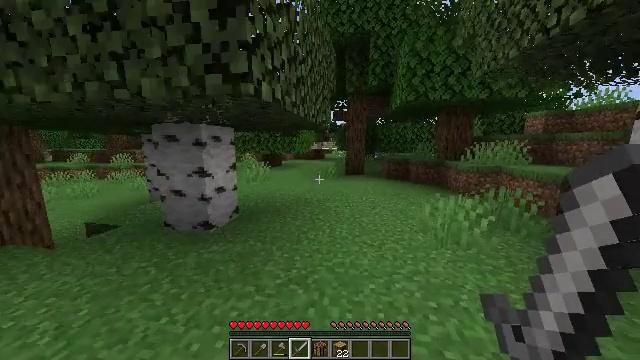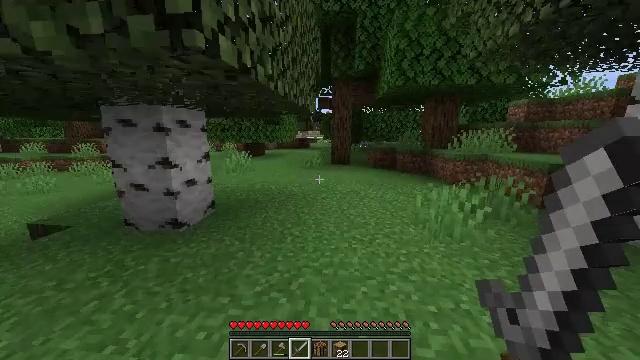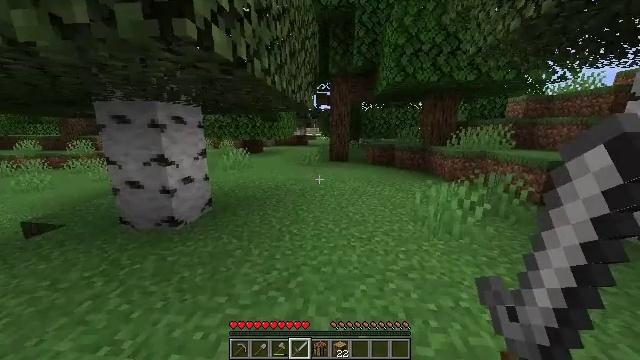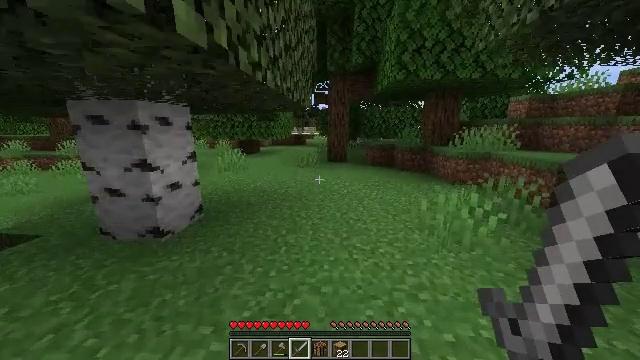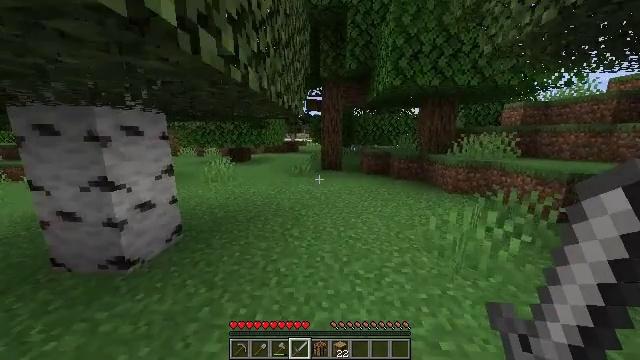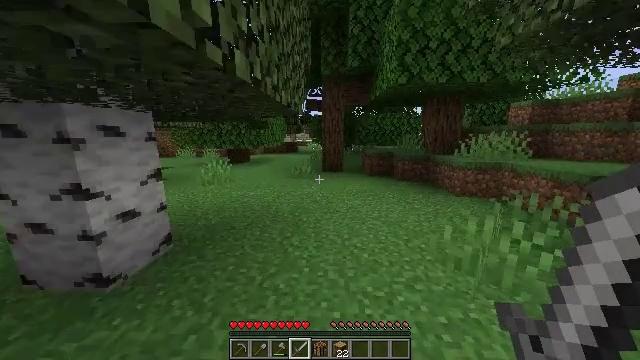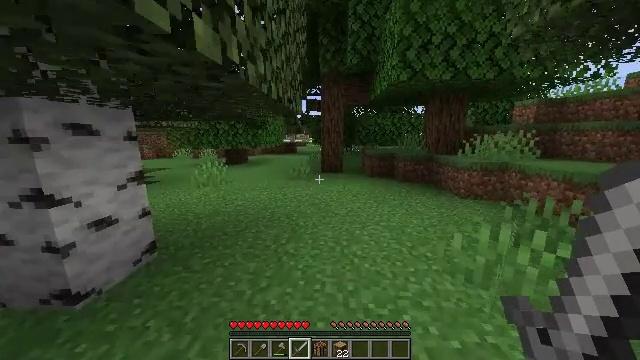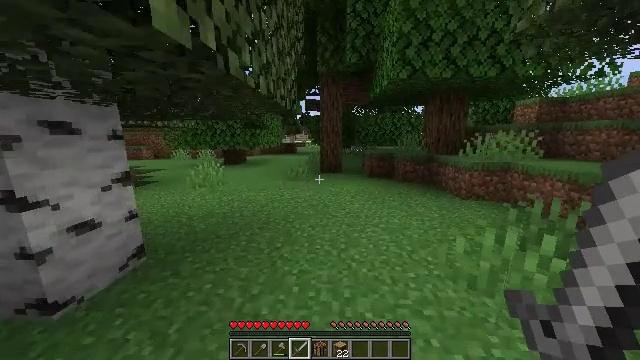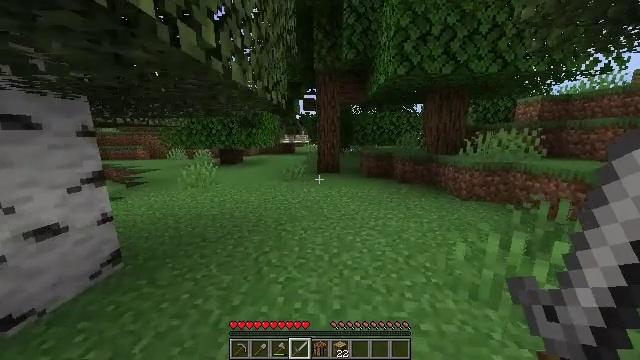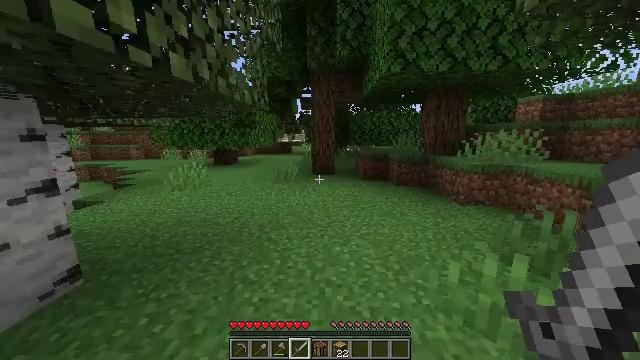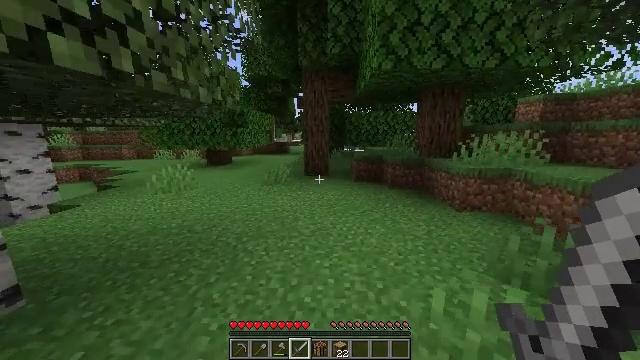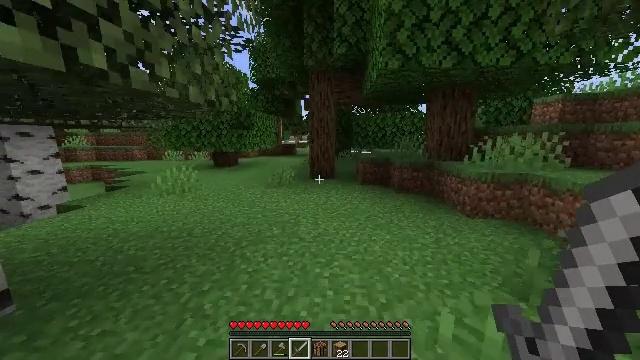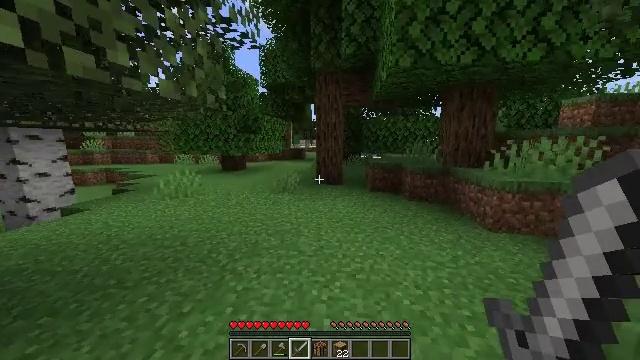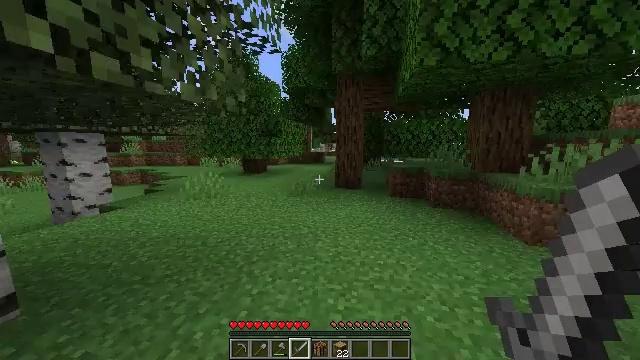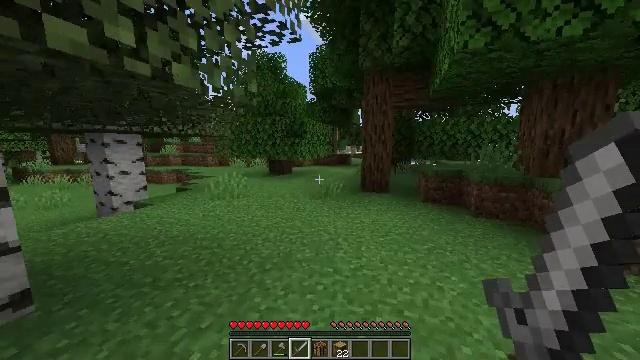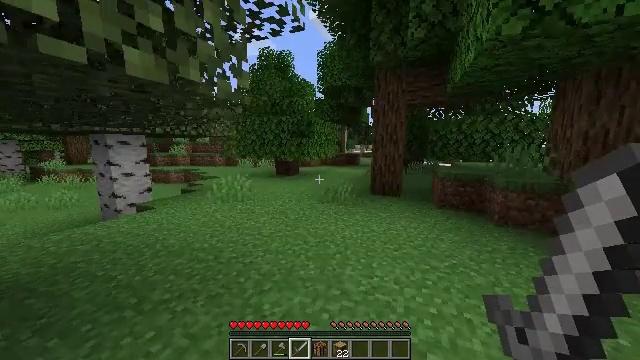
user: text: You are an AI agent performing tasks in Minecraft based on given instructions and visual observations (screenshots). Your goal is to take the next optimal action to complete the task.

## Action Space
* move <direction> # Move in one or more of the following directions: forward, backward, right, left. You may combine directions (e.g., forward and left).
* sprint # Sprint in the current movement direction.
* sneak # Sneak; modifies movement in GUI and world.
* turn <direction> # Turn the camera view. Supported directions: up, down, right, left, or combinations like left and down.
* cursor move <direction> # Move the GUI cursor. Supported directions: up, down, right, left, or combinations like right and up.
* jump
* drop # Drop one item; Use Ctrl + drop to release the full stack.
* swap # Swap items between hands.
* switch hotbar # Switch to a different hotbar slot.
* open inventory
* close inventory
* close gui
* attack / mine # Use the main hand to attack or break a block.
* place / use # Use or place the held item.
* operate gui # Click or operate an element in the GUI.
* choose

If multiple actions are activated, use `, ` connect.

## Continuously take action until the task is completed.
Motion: motion action
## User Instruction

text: Break the sweet berry bush to collect berries.
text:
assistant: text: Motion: move forward, sprint, turn right and down
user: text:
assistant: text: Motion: move forward, sprint
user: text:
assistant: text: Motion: move forward, sprint
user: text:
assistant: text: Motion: move forward, sprint, turn right and up
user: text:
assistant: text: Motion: move forward, sprint
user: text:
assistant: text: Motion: move forward and move right, sprint
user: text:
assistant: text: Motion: move forward and move right, sprint
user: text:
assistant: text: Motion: move forward and move right, sprint
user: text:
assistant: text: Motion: move forward and move right, sprint
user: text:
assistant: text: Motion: move forward and move right, sprint
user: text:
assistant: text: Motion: move forward, sprint, turn left
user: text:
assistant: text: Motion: move forward, sprint, turn left and up
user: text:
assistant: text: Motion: move forward, sprint, turn left
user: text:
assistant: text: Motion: move forward, sprint, turn left
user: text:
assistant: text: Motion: move forward, sprint, turn left
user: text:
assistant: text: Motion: move forward, sprint, turn left
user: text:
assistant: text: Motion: move forward, sprint, turn left
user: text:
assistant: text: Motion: move forward, sprint, turn left
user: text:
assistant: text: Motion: move forward, sprint, turn left
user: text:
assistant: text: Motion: move forward, sprint, turn left
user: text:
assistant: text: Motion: move forward, sprint, turn left
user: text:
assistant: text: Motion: move forward, sprint, turn left
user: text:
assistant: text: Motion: move forward, sprint
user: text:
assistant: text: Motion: move forward, sprint
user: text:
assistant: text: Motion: move forward, sprint
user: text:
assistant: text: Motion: move forward, sprint
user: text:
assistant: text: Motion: move forward, sprint
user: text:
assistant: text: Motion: move forward, sprint
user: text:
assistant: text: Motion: move forward, sprint
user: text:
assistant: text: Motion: move forward, sprint